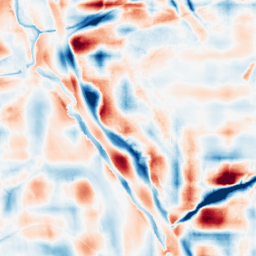
Category: wavelet
Decomposition family: wavelet_reverse_biorthogonal
Decomposition parameters: wavelet: rbio5.5
level: 5
Upsampling method: quartic
Upsampling parameters: scale: 2
Upsampling scale: 2